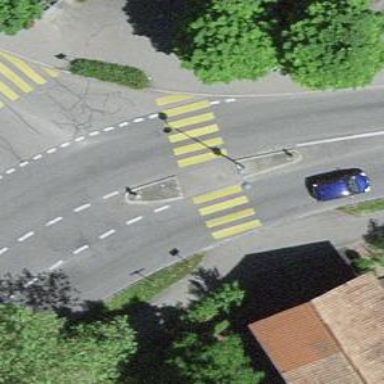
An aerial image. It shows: Zebra crossing with crossing island.